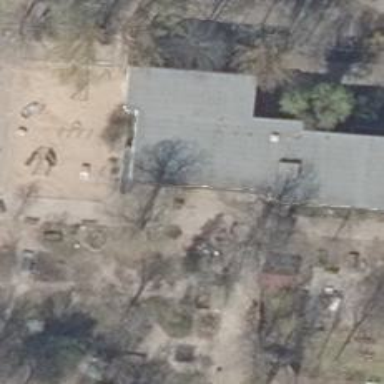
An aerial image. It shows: Kindergarten surrounded by fence.